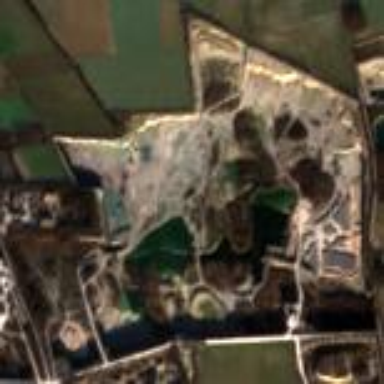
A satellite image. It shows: Quarry area.